Question: I've been trying to increase the width of the post container in my theme.
The thing is that, I can't seem to get it working. I've tried editing my style.css, but it just doesn't work.
I have added a RIGHT sidebar via "STYLE" plugin.Everything seems fine. I have tried increasing the content widht.. didn't work.
I've got a child theme, so, it's all good.
Here are the screen shots to my page :-

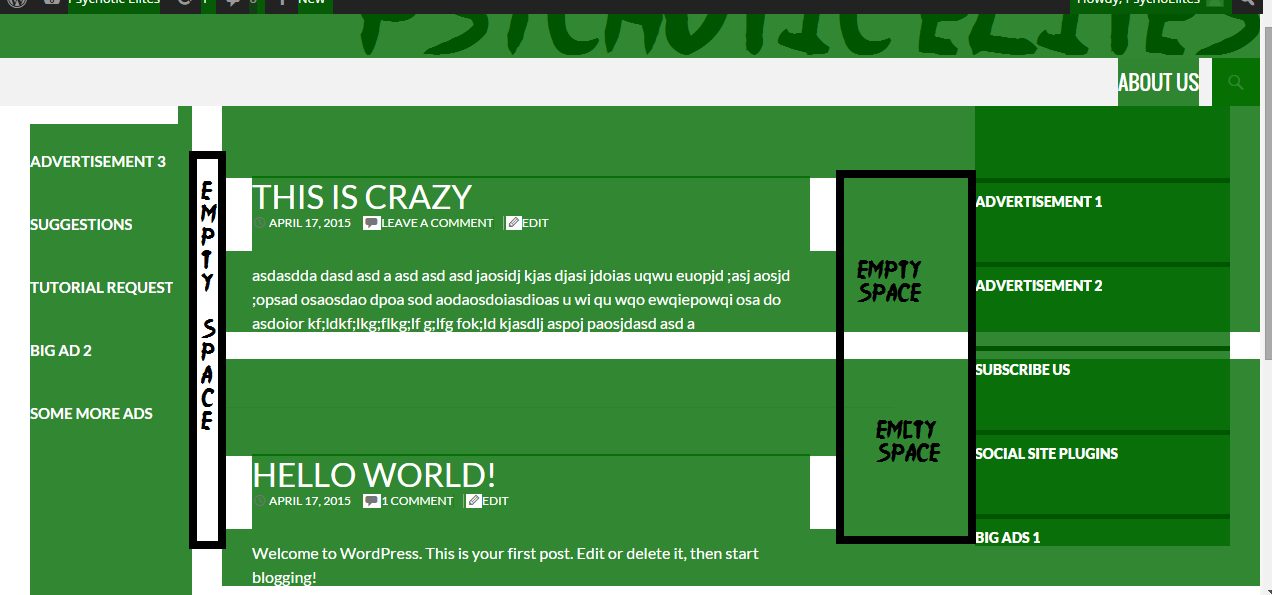
Answer: Finally.. I got it to work..
'''
.content-sidebar,.primary-sidebar {
padding-top: 0px;
padding-right: 0px;
padding-left: 0px;
padding-bottom: 5px;
}
'''
Had to adjust the paddings on the right sidebar... edited the style.css file...